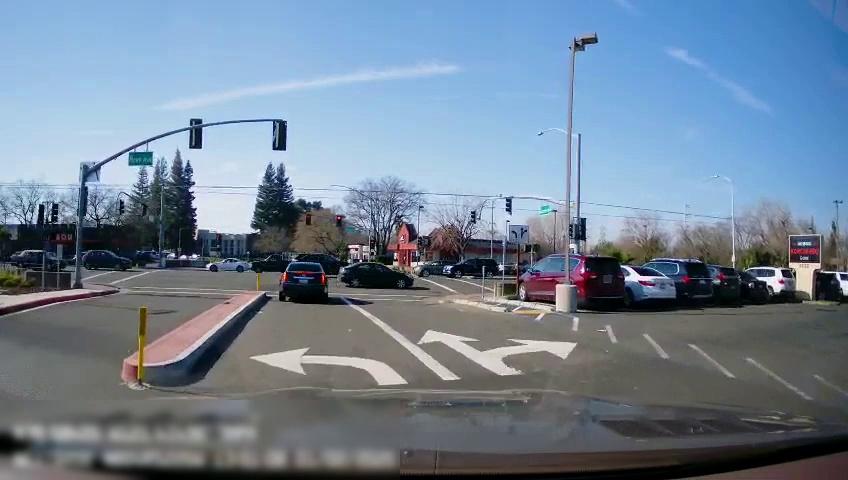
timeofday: Day
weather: Sunny
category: Drivable Space
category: Vehicles | SUV
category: Vehicles | Car
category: Vehicles | SUV
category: Vehicles | SUV
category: Vehicles | SUV
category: Vehicles | SUV
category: Vehicles | SUV
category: Vehicles | Car
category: Vehicles | SUV
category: Vehicles | Car
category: Vehicles | Car
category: Vehicles | SUV
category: Vehicles | Car
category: Vehicles | Truck
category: Vehicles | SUV
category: Vehicles | Car
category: Vehicles | Car
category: Lanes | Opposite Lane
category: Lanes | Current Lane
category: Traffic | Lights
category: Traffic | Lights
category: Traffic | Signs
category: Traffic | Lights
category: Traffic | Lights
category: Traffic | Lights
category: Traffic | Signs
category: Traffic | Lights
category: Traffic | Lights
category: Traffic | Lights
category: Traffic | Lights
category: Traffic | Lights
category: Traffic | Lights
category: Traffic | Lights
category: Traffic | Signs
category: Traffic | Lights